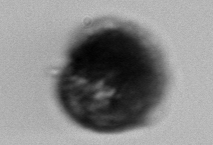
Label: Gonyaulax